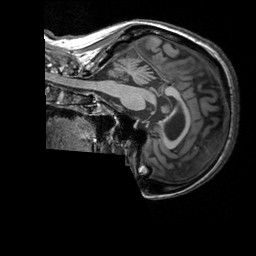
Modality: T1w
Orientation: sagittal
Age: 71
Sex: female
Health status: healthy
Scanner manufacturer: siemens
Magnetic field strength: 3 T
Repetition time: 2.3 s
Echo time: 0.00303 s